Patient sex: M
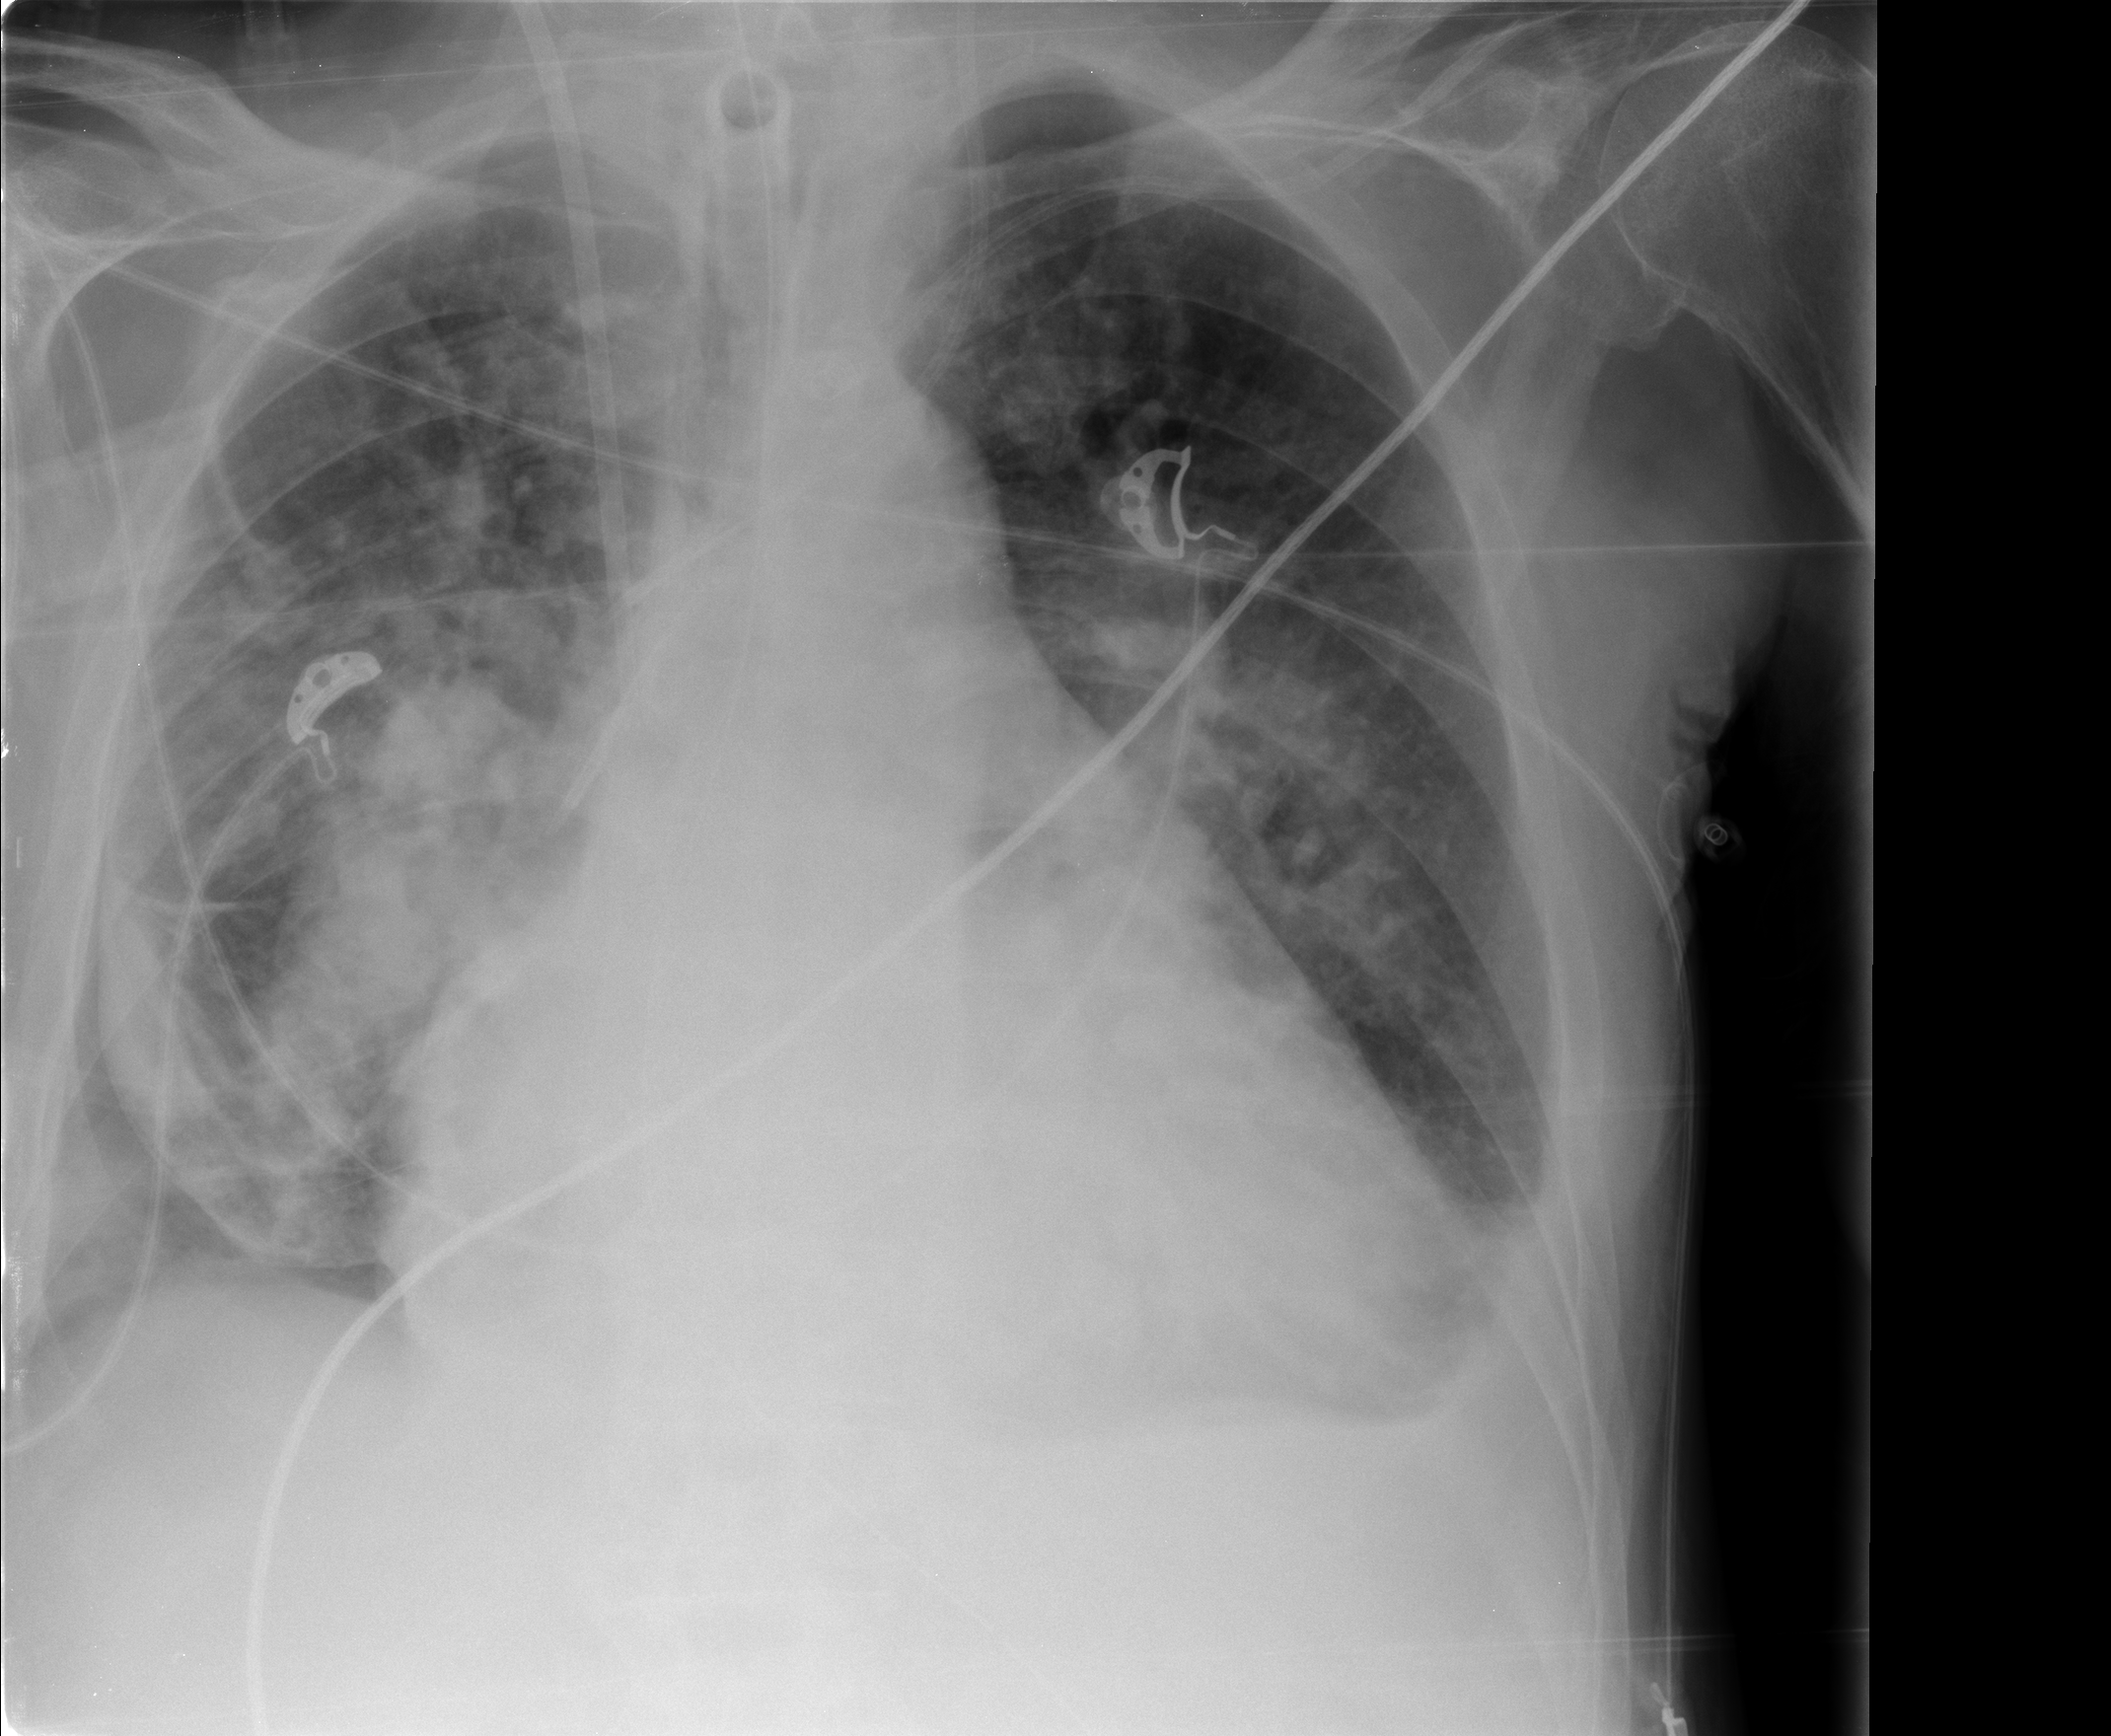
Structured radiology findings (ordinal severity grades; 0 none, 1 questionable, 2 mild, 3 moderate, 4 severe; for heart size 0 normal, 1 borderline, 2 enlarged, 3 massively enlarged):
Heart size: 3
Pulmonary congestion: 3
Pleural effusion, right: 0
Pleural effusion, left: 2
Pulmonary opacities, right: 3
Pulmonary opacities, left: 2
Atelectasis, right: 3
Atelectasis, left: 2